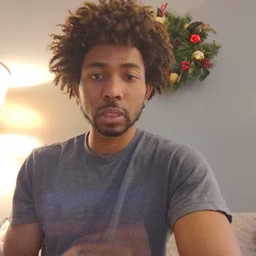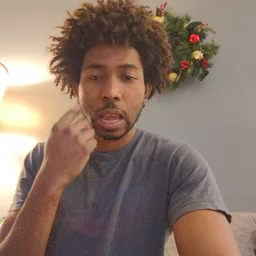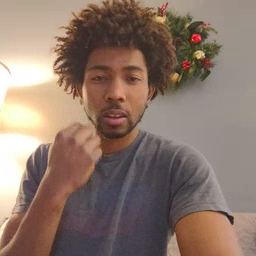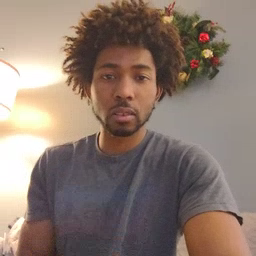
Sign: cry